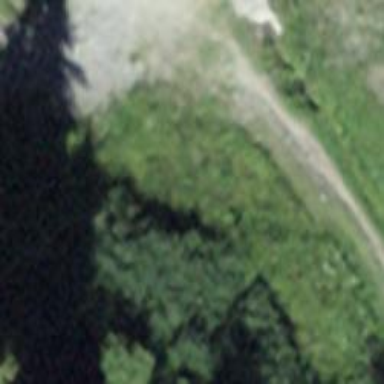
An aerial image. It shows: Path.